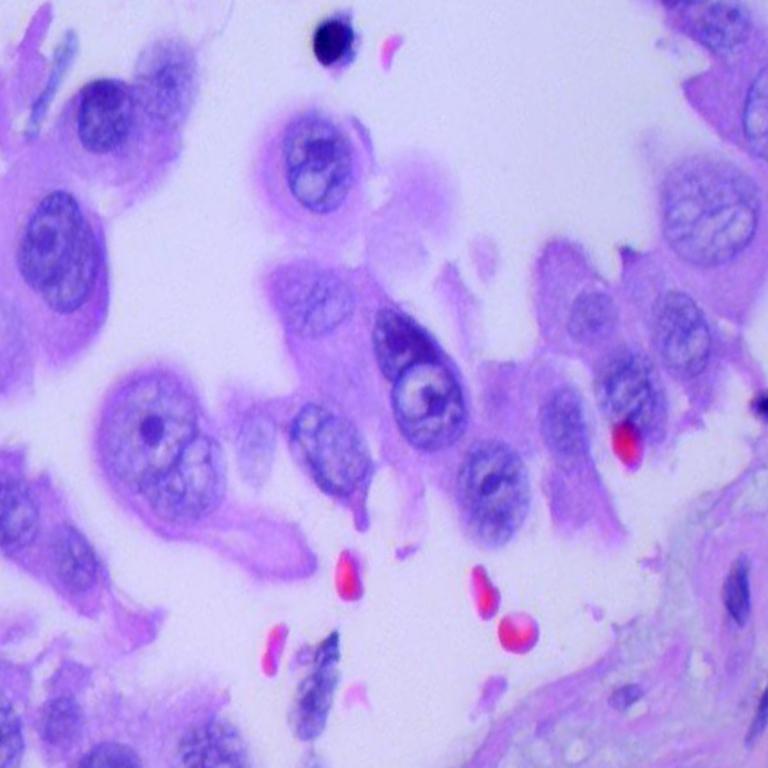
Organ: lung
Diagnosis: adenocarcinomas